Question: I have a WPF application (.NET Framework 4) with a custom window-border. I've disabled the glass border using the <URL>, and draw my own border. However I want to add a DropShadow around the border of the window when not maximized. I've added a shadow like this:
'''
private static bool DropShadow(Window window)
{
try
{
WindowInteropHelper helper = new WindowInteropHelper(window);
int val = 2;
int ret1 = DwmSetWindowAttribute(helper.Handle, 2, ref val, 4);
if (ret1 == 0)
{
Margins m = new Margins { Bottom = 0, Left = 0, Right = 0, Top = 0 };
int ret2 = DwmExtendFrameIntoClientArea(helper.Handle, ref m);
return ret2 == 0;
}
else
{
return false;
}
}
catch (Exception ex)
{
// Probably dwmapi.dll not found (incompatible OS)
return false;
}
}
'''
For more details see: <URL>
This solution works fine when working with a 'WindowState.Normal'! However when I maximize the application and disable the 'DWMWA_NCRENDERING_POLICY' the background of the window becomes slightly transparent and most of my controls render totally different than I'm used to.
In the following image you see the maximized state as it was originally, and with the shadow code. As you can see it totally changes the transparency of the window with the shadow code :o

Is there something I'm missing? I've been reading through the <URL> but can't find the answer...
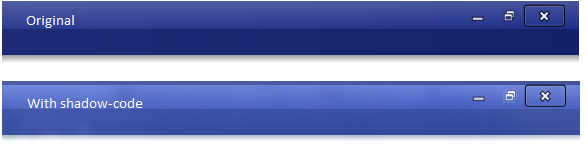
Answer: After a while I revisited the problem from a different angle and figured out a better solution:
'''
public class GlassWindow : Window
{
[SuppressUnmanagedCodeSecurity]
internal static class DwmNativeMethods
{
[StructLayout(LayoutKind.Sequential)]
internal struct DwmMargins
{
public int cxLeftWidth;
public int cxRightWidth;
public int cyTopHeight;
public int cyBottomHeight;
public DwmMargins(bool fullWindow)
{
this.cxLeftWidth = this.cxRightWidth = this.cyTopHeight = this.cyBottomHeight = fullWindow ? -1 : 0;
}
}
[DllImport("DwmApi.dll")]
internal static extern int DwmExtendFrameIntoClientArea(IntPtr hwnd, ref DwmMargins m);
[DllImport("DwmApi.dll")]
internal static extern int DwmSetWindowAttribute(IntPtr hwnd, int attr, ref int attrValue, int attrSize);
}
private IntPtr windowHandle;
protected override void OnSourceInitialized(EventArgs e)
{
base.OnSourceInitialized(e);
WindowInteropHelper interopHelper = new WindowInteropHelper(this);
this.windowHandle = interopHelper.Handle;
this.ToggleAreoGlass(this.WindowState != WindowState.Maximized);
this.StateChanged += this.GlassWindowStateChanged;
}
private void ToggleAreoGlass(bool value)
{
// Enable NcRenderingPolicy
int attrValue = 2;
int result = DwmNativeMethods.DwmSetWindowAttribute(this.windowHandle, 2, ref attrValue, 4);
if (result == 0)
{
// Extend DwmFrame
DwmNativeMethods.DwmMargins margins = new DwmNativeMethods.DwmMargins(value);
DwmNativeMethods.DwmExtendFrameIntoClientArea(this.windowHandle, ref margins);
}
}
private void GlassWindowStateChanged(object sender, EventArgs e)
{
this.ToggleAreoGlass(this.WindowState != WindowState.Maximized);
}
}
'''